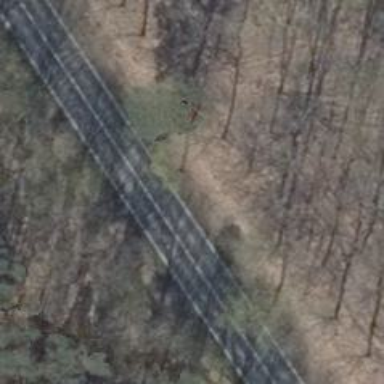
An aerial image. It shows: Secondary road with asphalt surface.